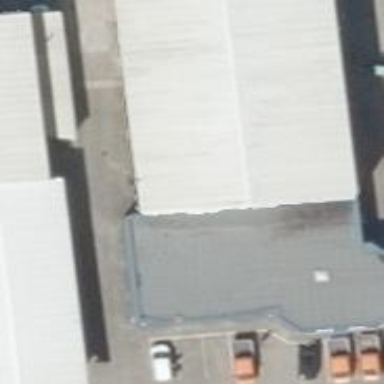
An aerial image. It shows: Industrial building with gabled roof.